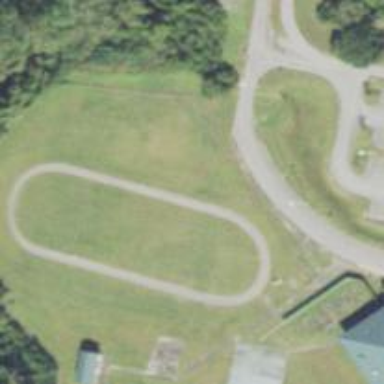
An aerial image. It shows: Track located within leisure land area.